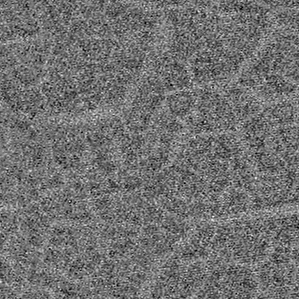
Label: frost